Question: It's easy to keep a column in my layout fixed so it's always visible, even when the user scrolls down.
It's also easy to only move the column down the page when the page is scrolled down far enough for it to be out of the viewport so it's before scrolling starts.
My problem is, I have left hand column that is than the average window so you need to be able to scroll down to see all the content (controls) in the left column but at the same time when you scroll up you want to see the top of the controls again.
Here's a visual of what I want to accomplish:

So the left column is always occupying 100% of the height of the window but as the user scrolls down they can see the bottom of the div, and when they start to scroll up the scrolls up until it reaches the top of the window again. So no matter how far they scroll the page, the top of the div is always nearby.
Is there some jQuery magic to make this happen?
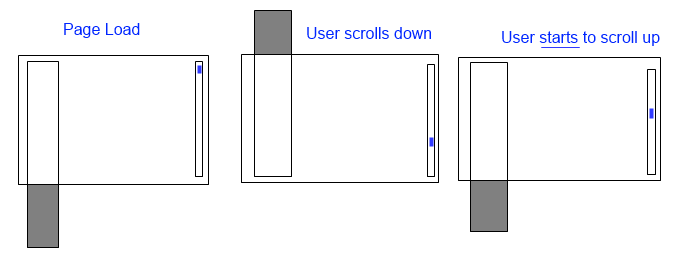
Answer: Did you mean something like this? <URL>
'''
var sidebar = document.getElementById('sidebar');
var sidebarScroll = 0;
var lastScroll = 0;
var topMargin = sidebar.offsetTop;
sidebar.style.bottom = 'auto';
function update() {
var delta = window.scrollY - lastScroll;
sidebarScroll += delta;
lastScroll = window.scrollY;
if(sidebarScroll < 0) {
sidebarScroll = 0;
} else if(sidebarScroll > sidebar.scrollHeight - window.innerHeight + topMargin * 2) {
sidebarScroll = sidebar.scrollHeight - window.innerHeight + topMargin * 2;
}
sidebar.style.marginTop = -sidebarScroll + 'px';
}
document.addEventListener('scroll', update);
window.addEventListener('resize', update);
'''
'''
#sidebar {
background-color: #003;
bottom: 1em;
color: white;
left: 1%;
overflow: auto;
padding: 1em;
position: fixed;
right: 80%;
top: 1em;
}
body {
line-height: 1.6;
margin: 1em;
margin-left: 21%;
}
'''
It almost degrades gracefully, too...